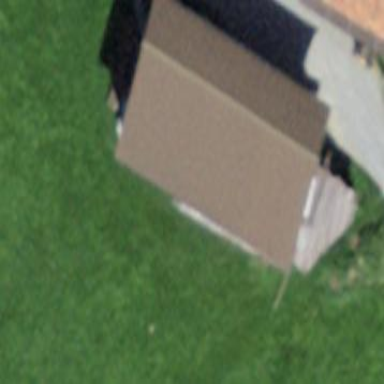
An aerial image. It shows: View of roof of building.